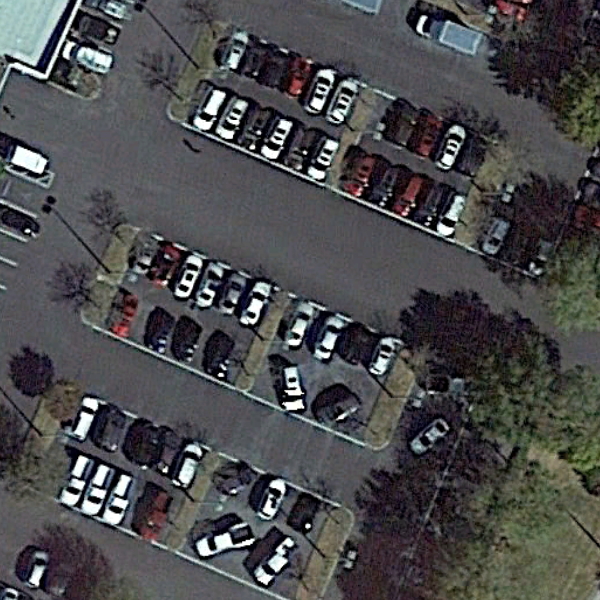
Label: Parking